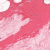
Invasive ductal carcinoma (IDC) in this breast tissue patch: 0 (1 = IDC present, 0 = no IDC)